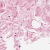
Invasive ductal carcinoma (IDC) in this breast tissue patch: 0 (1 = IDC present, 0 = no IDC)